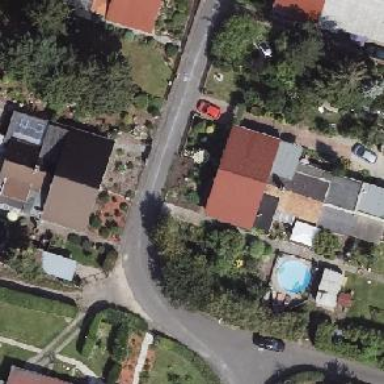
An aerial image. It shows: Asphalt road in residential area.